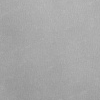
Atmospheric dust classification: dusty